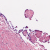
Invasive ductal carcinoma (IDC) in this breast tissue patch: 0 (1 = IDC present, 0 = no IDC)